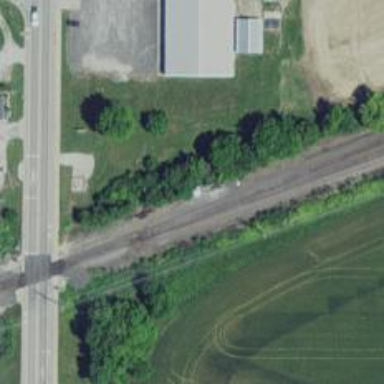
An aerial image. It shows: Railway spur junction.